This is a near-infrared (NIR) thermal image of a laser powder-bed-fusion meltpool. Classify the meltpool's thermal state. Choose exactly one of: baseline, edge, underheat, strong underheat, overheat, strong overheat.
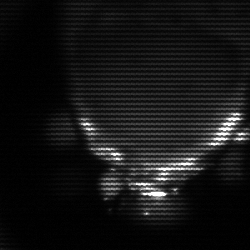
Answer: edge